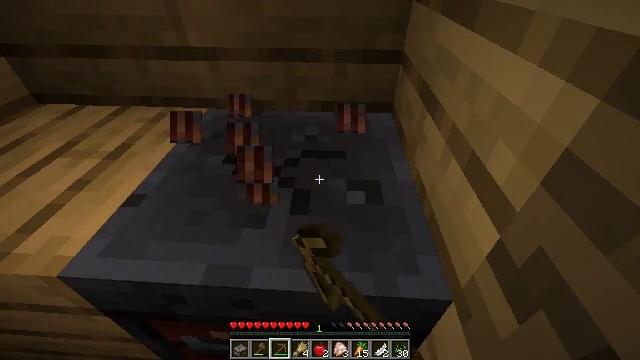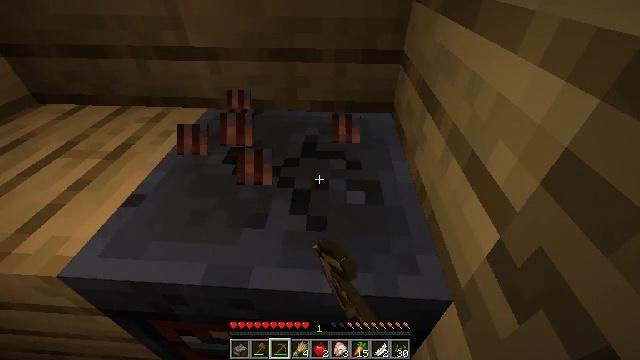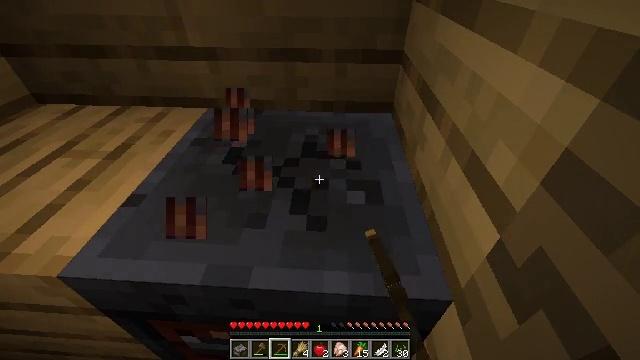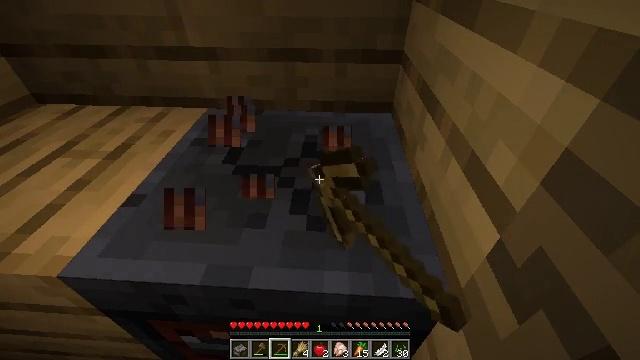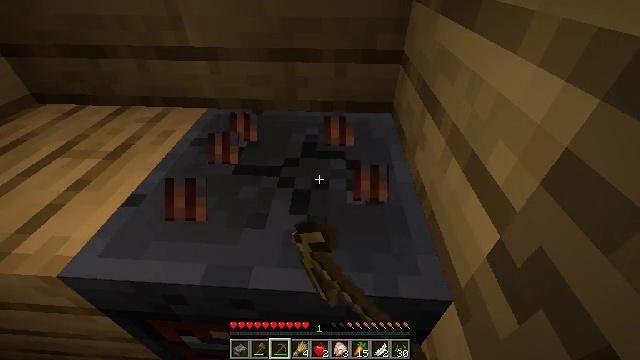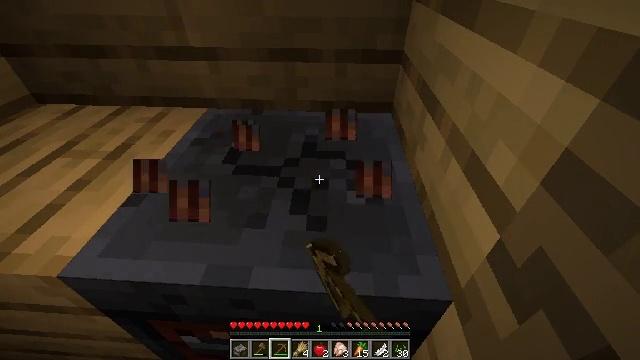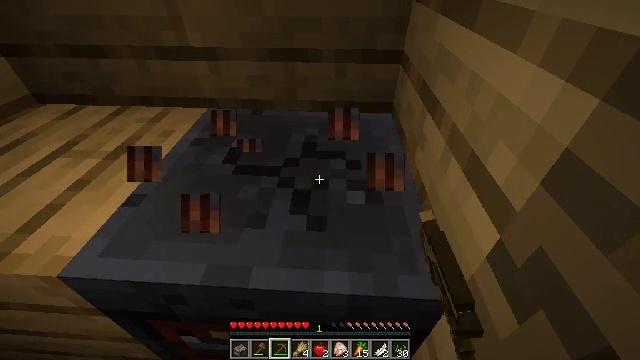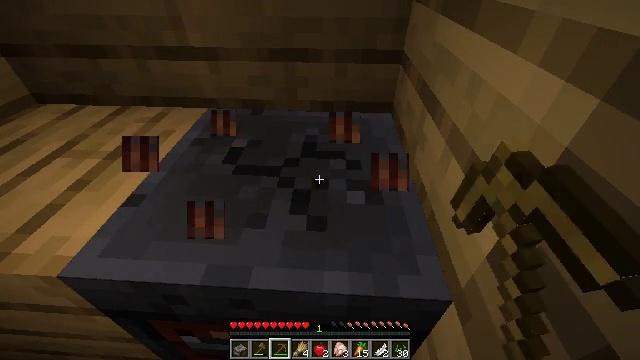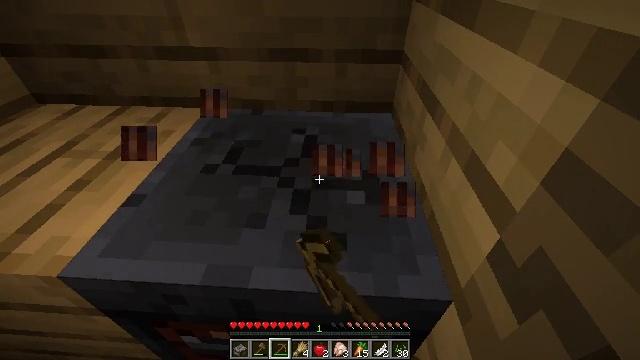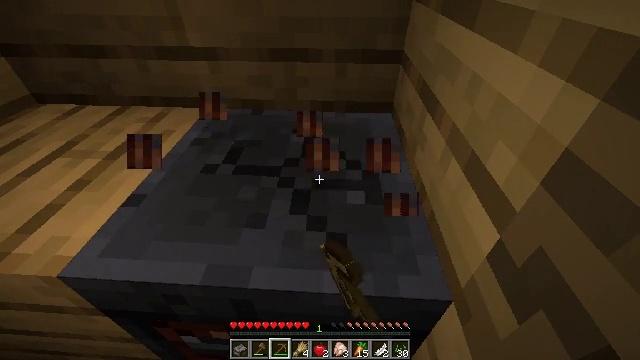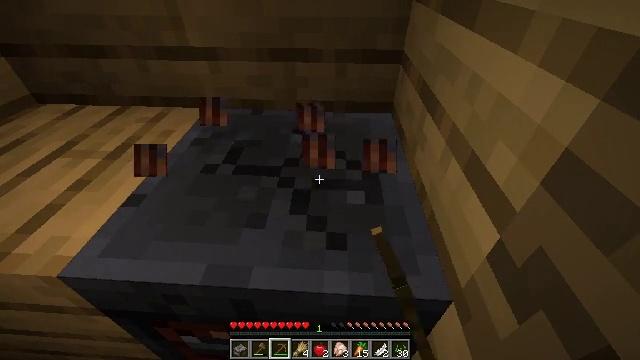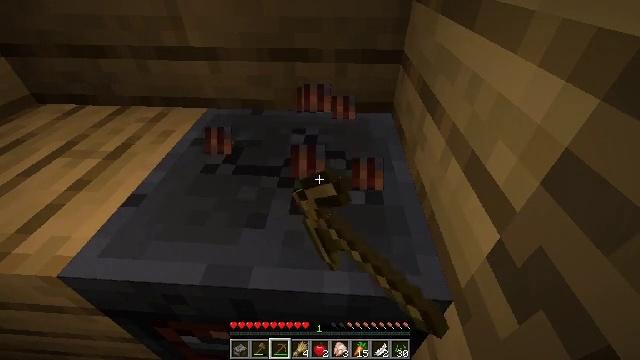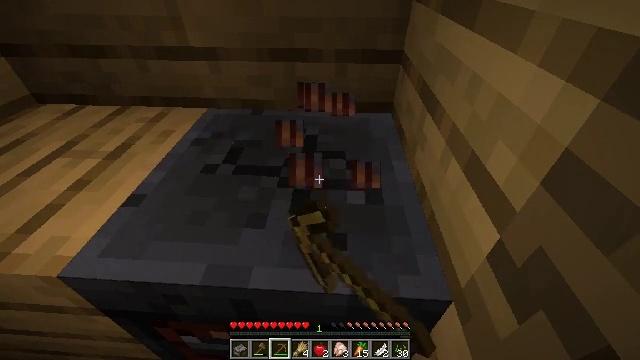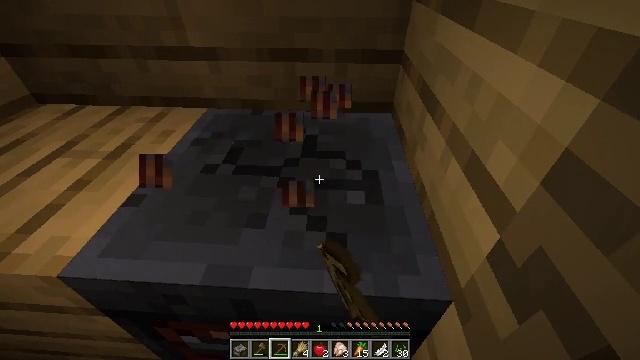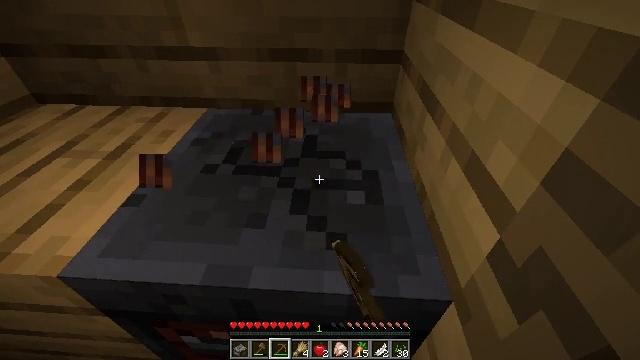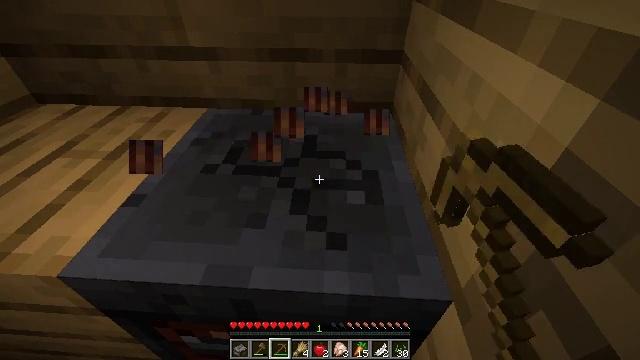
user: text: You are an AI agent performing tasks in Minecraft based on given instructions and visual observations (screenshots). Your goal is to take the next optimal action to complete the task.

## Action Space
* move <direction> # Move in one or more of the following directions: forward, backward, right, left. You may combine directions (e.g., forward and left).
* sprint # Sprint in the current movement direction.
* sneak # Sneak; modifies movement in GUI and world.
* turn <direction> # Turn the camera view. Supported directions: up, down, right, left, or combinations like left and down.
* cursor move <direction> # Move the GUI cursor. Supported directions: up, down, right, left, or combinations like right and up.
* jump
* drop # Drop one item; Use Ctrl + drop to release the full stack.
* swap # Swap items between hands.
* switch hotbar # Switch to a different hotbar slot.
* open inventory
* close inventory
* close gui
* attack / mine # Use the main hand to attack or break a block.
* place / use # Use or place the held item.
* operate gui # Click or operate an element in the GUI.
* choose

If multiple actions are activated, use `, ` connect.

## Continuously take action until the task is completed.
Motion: motion action
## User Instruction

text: Gather the smithing table into your inventory.
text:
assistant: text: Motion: attack / mine
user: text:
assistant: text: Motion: attack / mine
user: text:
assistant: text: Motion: attack / mine
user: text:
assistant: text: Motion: attack / mine
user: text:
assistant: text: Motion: attack / mine
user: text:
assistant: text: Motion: attack / mine
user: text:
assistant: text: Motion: attack / mine
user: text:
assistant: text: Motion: attack / mine
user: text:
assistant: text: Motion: attack / mine
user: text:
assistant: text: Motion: attack / mine
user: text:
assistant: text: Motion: attack / mine
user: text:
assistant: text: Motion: attack / mine
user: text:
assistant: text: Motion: attack / mine
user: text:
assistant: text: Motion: attack / mine
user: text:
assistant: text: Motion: attack / mine
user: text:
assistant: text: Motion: attack / mine
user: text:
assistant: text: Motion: attack / mine
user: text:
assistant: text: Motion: attack / mine
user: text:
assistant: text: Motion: attack / mine
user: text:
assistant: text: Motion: attack / mine
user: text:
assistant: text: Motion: attack / mine
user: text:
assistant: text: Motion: attack / mine
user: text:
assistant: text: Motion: attack / mine
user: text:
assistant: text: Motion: attack / mine
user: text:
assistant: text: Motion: attack / mine
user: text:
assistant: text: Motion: attack / mine
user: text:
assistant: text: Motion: attack / mine
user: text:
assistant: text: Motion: attack / mine
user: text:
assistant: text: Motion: attack / mine
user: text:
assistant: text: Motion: attack / mine